Question: The question is very similar to <URL> of the list.
This is the data (borrowing code from the linked example):
'''
dfList <- NULL
set.seed(1)
for (i in 1:3) {
dfList[[i]] <- data.frame(a=sample(letters, 5, rep=T), b=rnorm(5), c=rnorm(5))
}
'''
Using the code below provides a concatenated data frame, but does not add the column for the list index.:
'''
df <- do.call("rbind", dfList)
'''
Something like the following:

Thank you very much in advance.
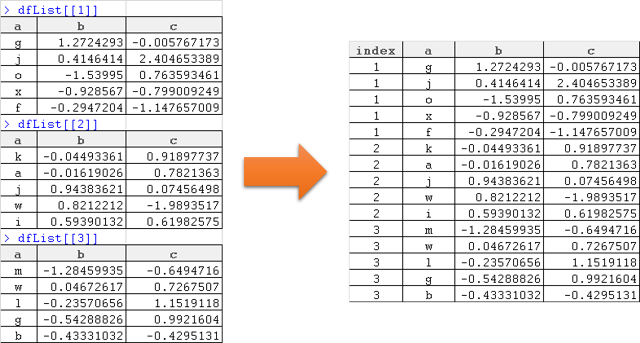
Answer: Try 'data.table::rbindlist'
'''
library(data.table) # v1.9.5+
rbindlist(dfList, idcol = "index")
# index a b c
# 1: 1 g 1.27242932 -0.005767173
# 2: 1 j 0.41464143 2.404653389
# 3: 1 o -1.53995004 0.763593461
# 4: 1 x -0.92856703 -0.799009249
# 5: 1 f -0.29472045 -1.147657009
# 6: 2 k -0.<PHONE> 0.918977372
# 7: 2 a -0.<PHONE> 0.782136301
# 8: 2 j 0.94383621 0.074564983
# 9: 2 w 0.82122120 -1.989351696
# 10: 2 i 0.59390132 0.619825748
# 11: 3 m -1.28459935 -0.649471647
# 12: 3 w 0.<PHONE> 0.726750747
# 13: 3 l -0.23570656 1.151911754
# 14: 3 g -0.54288826 0.992160365
# 15: 3 b -0.43331032 -0.429513109
'''